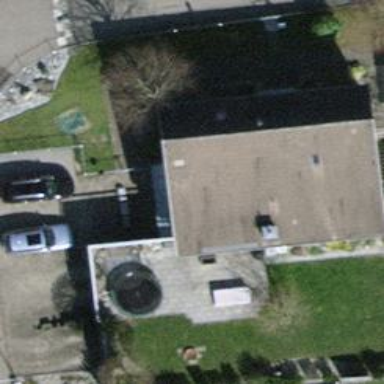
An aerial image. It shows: Building with tiled roof.